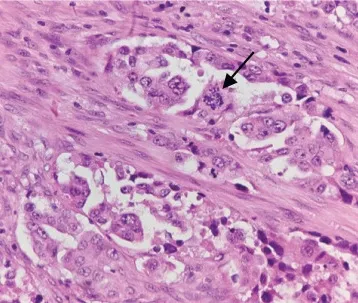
Plump epithelial cells with moderate cytoplasm seen on high-power view exhibiting nuclear atypia (black arrow), anisocytosis and prominence of nucleoli.
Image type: pathology (h&e)